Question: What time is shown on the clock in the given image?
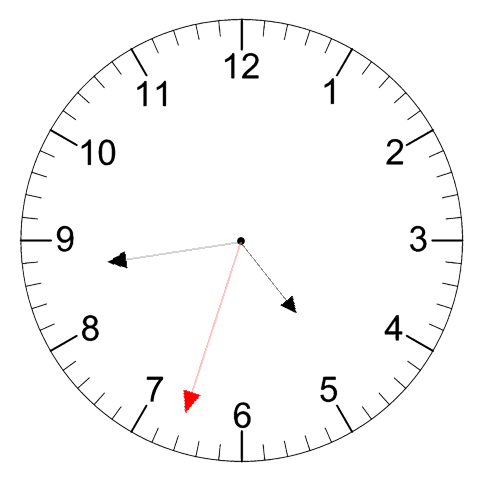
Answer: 04:43:33